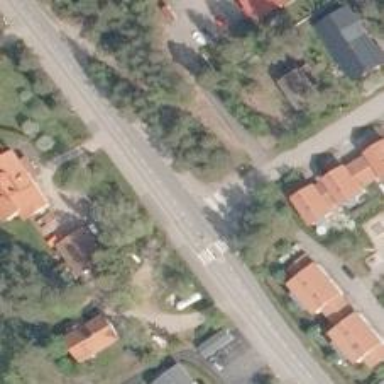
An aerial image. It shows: Uncontrolled road crossing.